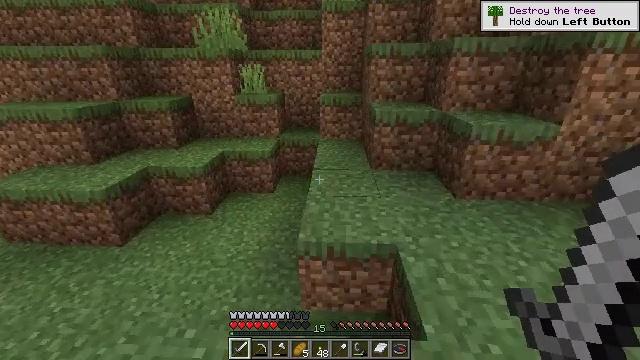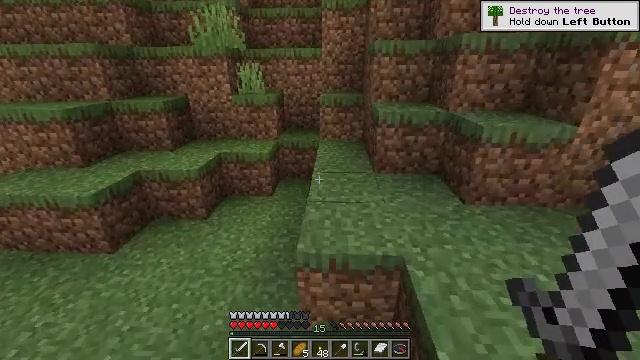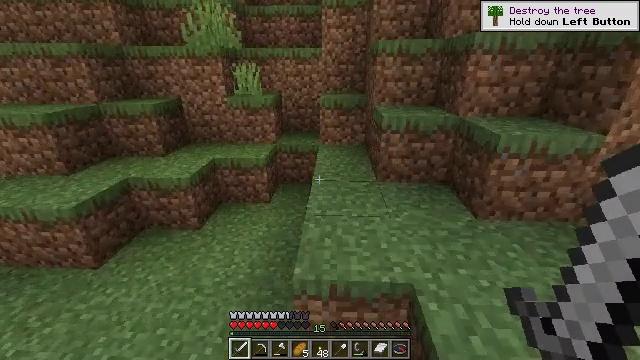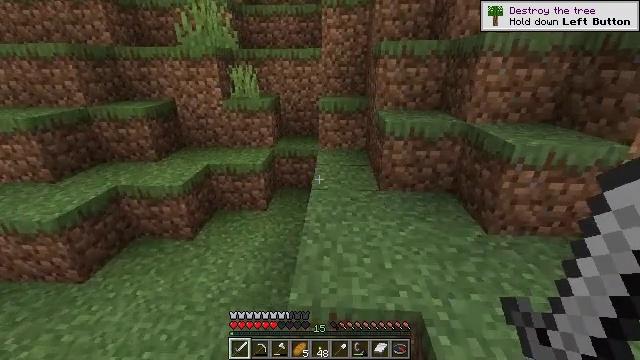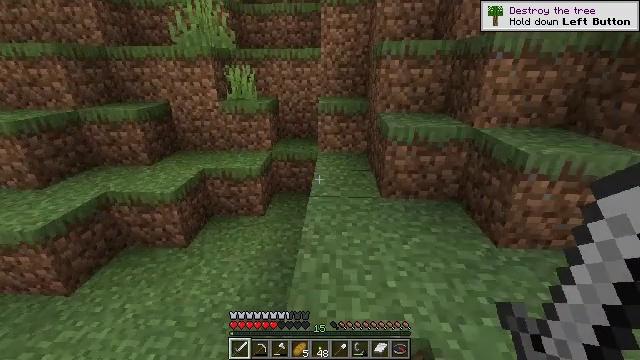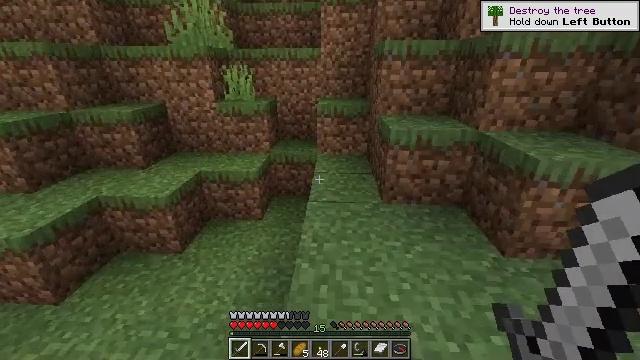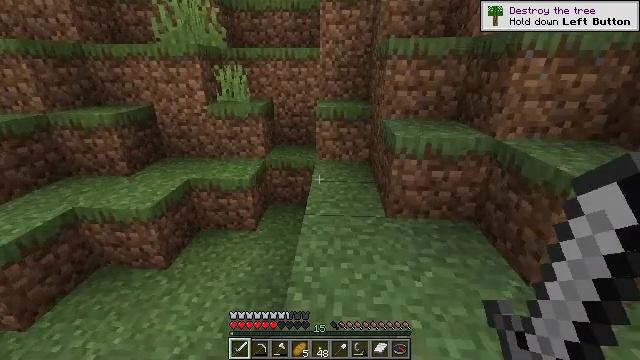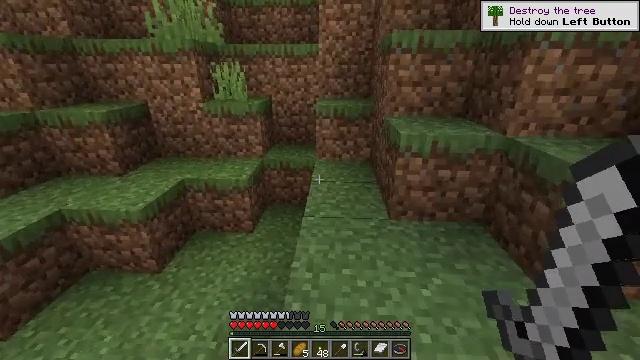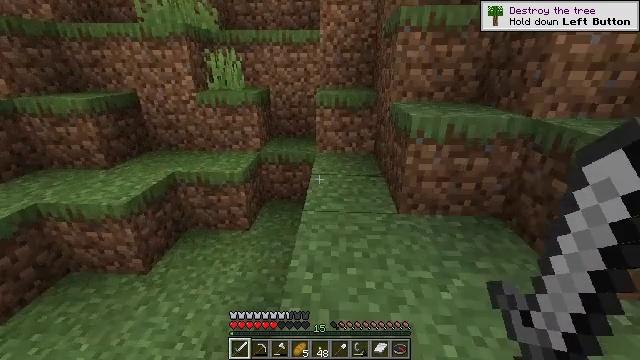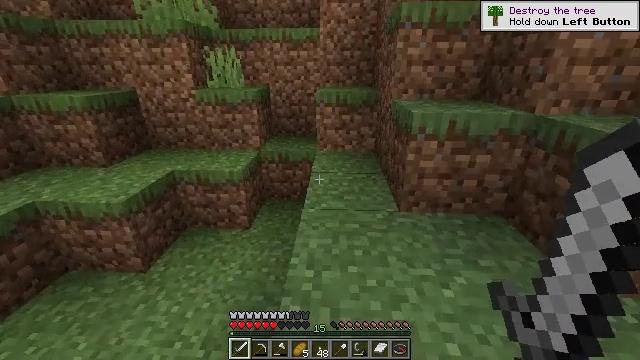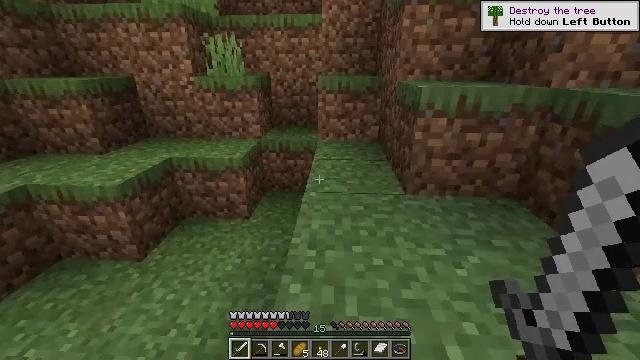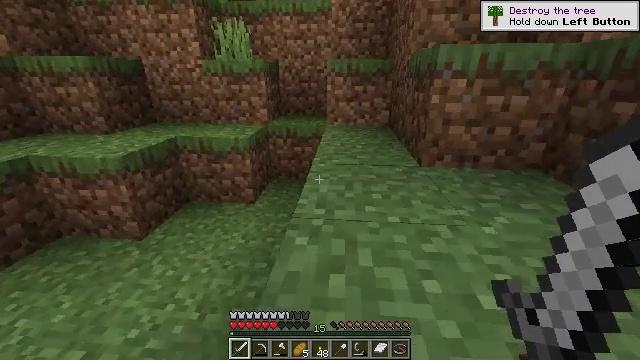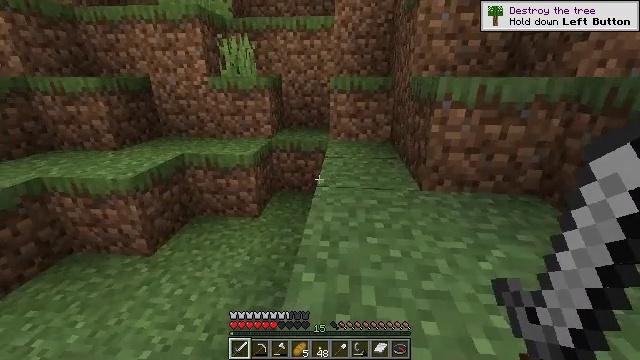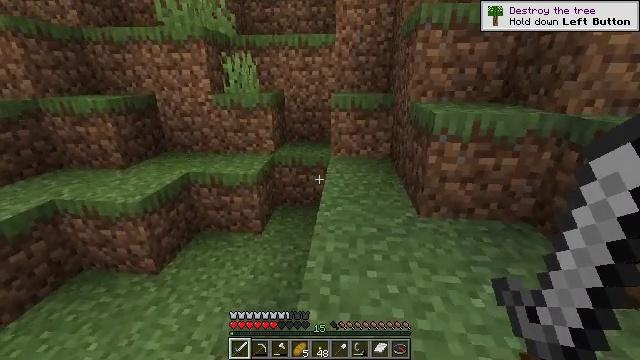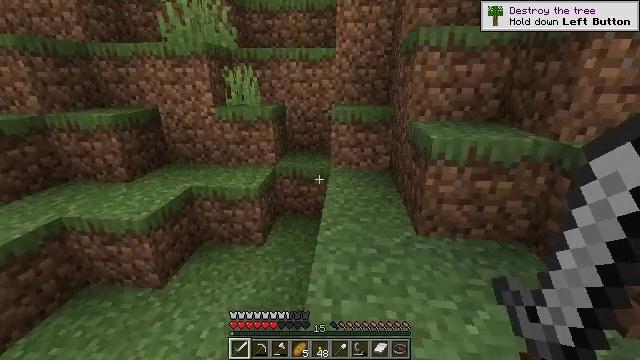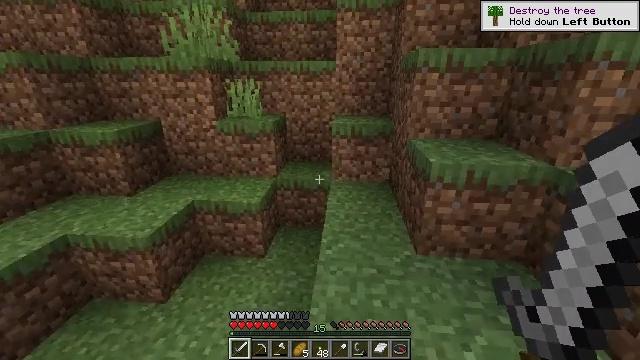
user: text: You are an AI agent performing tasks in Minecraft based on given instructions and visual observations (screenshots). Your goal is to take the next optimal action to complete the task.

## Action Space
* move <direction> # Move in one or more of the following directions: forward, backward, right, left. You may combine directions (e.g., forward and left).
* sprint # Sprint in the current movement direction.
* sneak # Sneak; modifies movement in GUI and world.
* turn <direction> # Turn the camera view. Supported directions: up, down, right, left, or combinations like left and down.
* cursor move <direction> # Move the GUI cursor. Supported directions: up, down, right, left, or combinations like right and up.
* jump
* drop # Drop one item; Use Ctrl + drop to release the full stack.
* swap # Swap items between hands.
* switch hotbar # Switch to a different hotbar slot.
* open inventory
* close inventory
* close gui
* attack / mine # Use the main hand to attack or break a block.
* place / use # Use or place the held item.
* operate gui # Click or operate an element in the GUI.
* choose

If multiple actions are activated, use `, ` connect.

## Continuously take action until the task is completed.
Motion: motion action
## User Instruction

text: Harvest the dead bush.
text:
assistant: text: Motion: move forward
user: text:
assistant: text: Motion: move forward
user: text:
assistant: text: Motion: move forward
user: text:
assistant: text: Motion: move forward
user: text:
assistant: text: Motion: move forward
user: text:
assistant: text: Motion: move forward
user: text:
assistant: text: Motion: move forward
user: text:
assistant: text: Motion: move forward
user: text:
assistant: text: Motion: move forward
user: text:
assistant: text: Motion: move forward, jump
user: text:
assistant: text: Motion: move forward, turn left and up, jump
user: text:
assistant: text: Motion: move forward, jump
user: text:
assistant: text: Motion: move forward, jump
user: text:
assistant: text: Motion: move forward
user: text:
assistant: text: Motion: move forward
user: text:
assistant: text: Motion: move forward
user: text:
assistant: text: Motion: move forward
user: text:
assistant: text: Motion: move forward
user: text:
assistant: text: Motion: move forward, turn right and up
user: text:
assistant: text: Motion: move forward, turn right and up
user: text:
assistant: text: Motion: move forward, turn right
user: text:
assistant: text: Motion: move forward, turn right
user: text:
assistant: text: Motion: move forward, turn right
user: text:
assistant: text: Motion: move forward
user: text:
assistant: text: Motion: move forward, turn right and up
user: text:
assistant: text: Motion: move forward, turn right and up
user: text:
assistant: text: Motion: move forward, turn right and up
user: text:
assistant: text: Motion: move forward
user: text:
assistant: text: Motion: move forward
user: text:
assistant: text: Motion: move forward, turn left